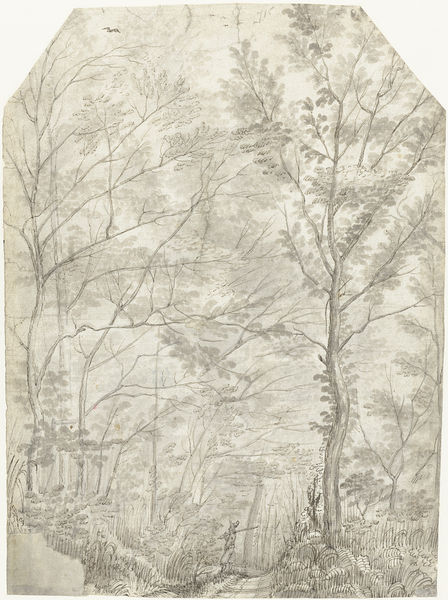
Titel: Bos van de Villa Madama buiten Rome, met een jager
Künstler: Gerard ter (I) Borch
Standort: Amsterdam
Institution: Rijksmuseum
Schlagwörter: hat, white, black, gray, green, grey, brown, fern, wood, man, tree, landscape, water, trees, winter, autumn, forest, grass, path, drawing, shadow, bird, line, sketch, birds, fall, person, leaves, draft, pencil, pond, birch, branches, figure, leaf, ferns, tan, barren, branch, stick, trail, vine, stem, gun, woods, cream, hunter, trunks, pathway, line drawing, brances, rod, undergrowth, rape forest, gyun, fighing